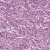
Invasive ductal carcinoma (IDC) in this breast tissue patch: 1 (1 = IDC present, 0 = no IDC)